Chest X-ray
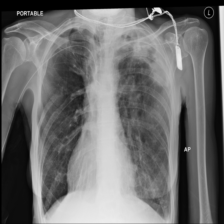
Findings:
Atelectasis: negative
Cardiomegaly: negative
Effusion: negative
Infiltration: negative
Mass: negative
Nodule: negative
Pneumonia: negative
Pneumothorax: negative
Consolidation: negative
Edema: negative
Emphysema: negative
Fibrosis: positive
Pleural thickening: positive
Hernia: negative